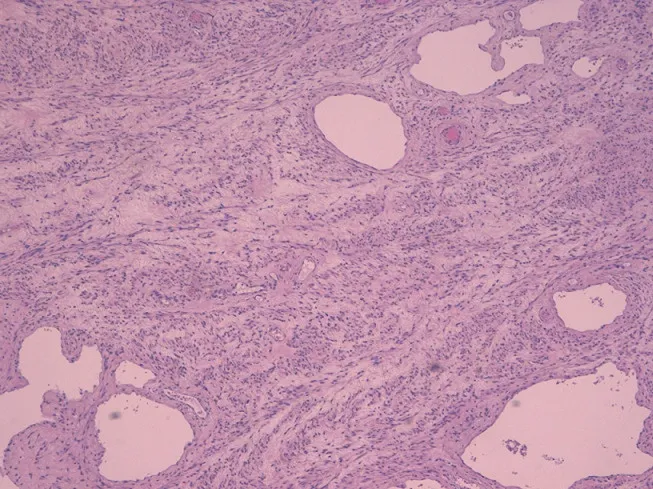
uterine leiomyoma with multiple ectatic vessels and edematous areas, hematoxylin and eosin, 400x.
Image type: pathology (h&e)